Interaction volume radius: 5 \u00c5
Interaction volume height: 10 \u00c5
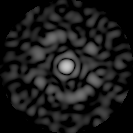
Disorder parameter: 0.7881